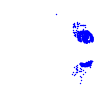
Particle: electron